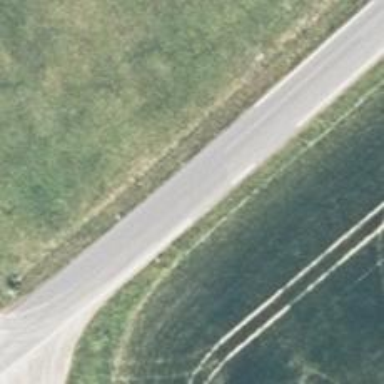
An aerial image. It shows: Secondary road with asphalt surface.